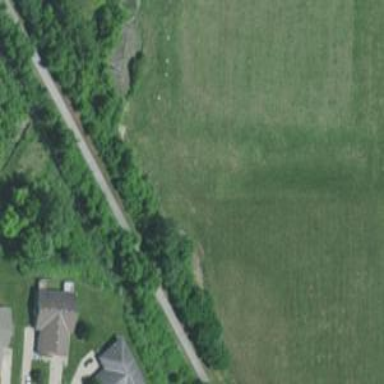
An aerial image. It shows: Asphalt cycleway alongside abandoned railway.